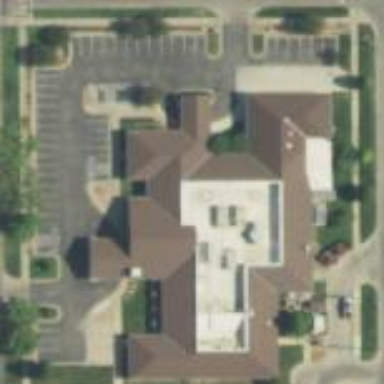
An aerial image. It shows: Hospital providing healthcare services.